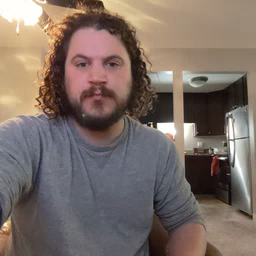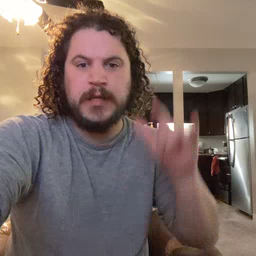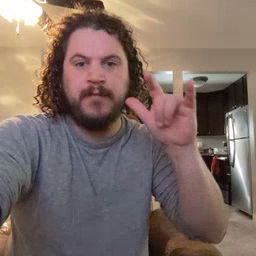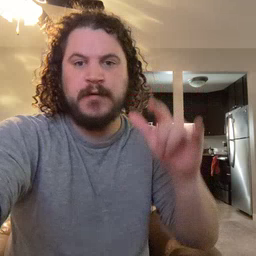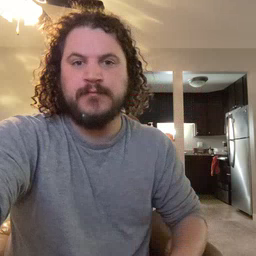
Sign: airplane